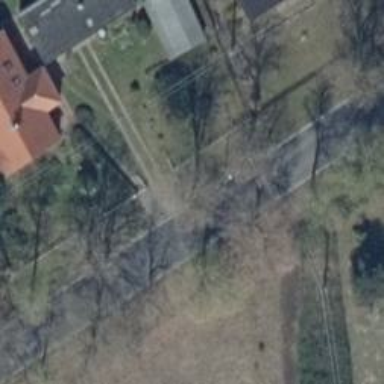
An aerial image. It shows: Row of deciduous broadleaved trees.